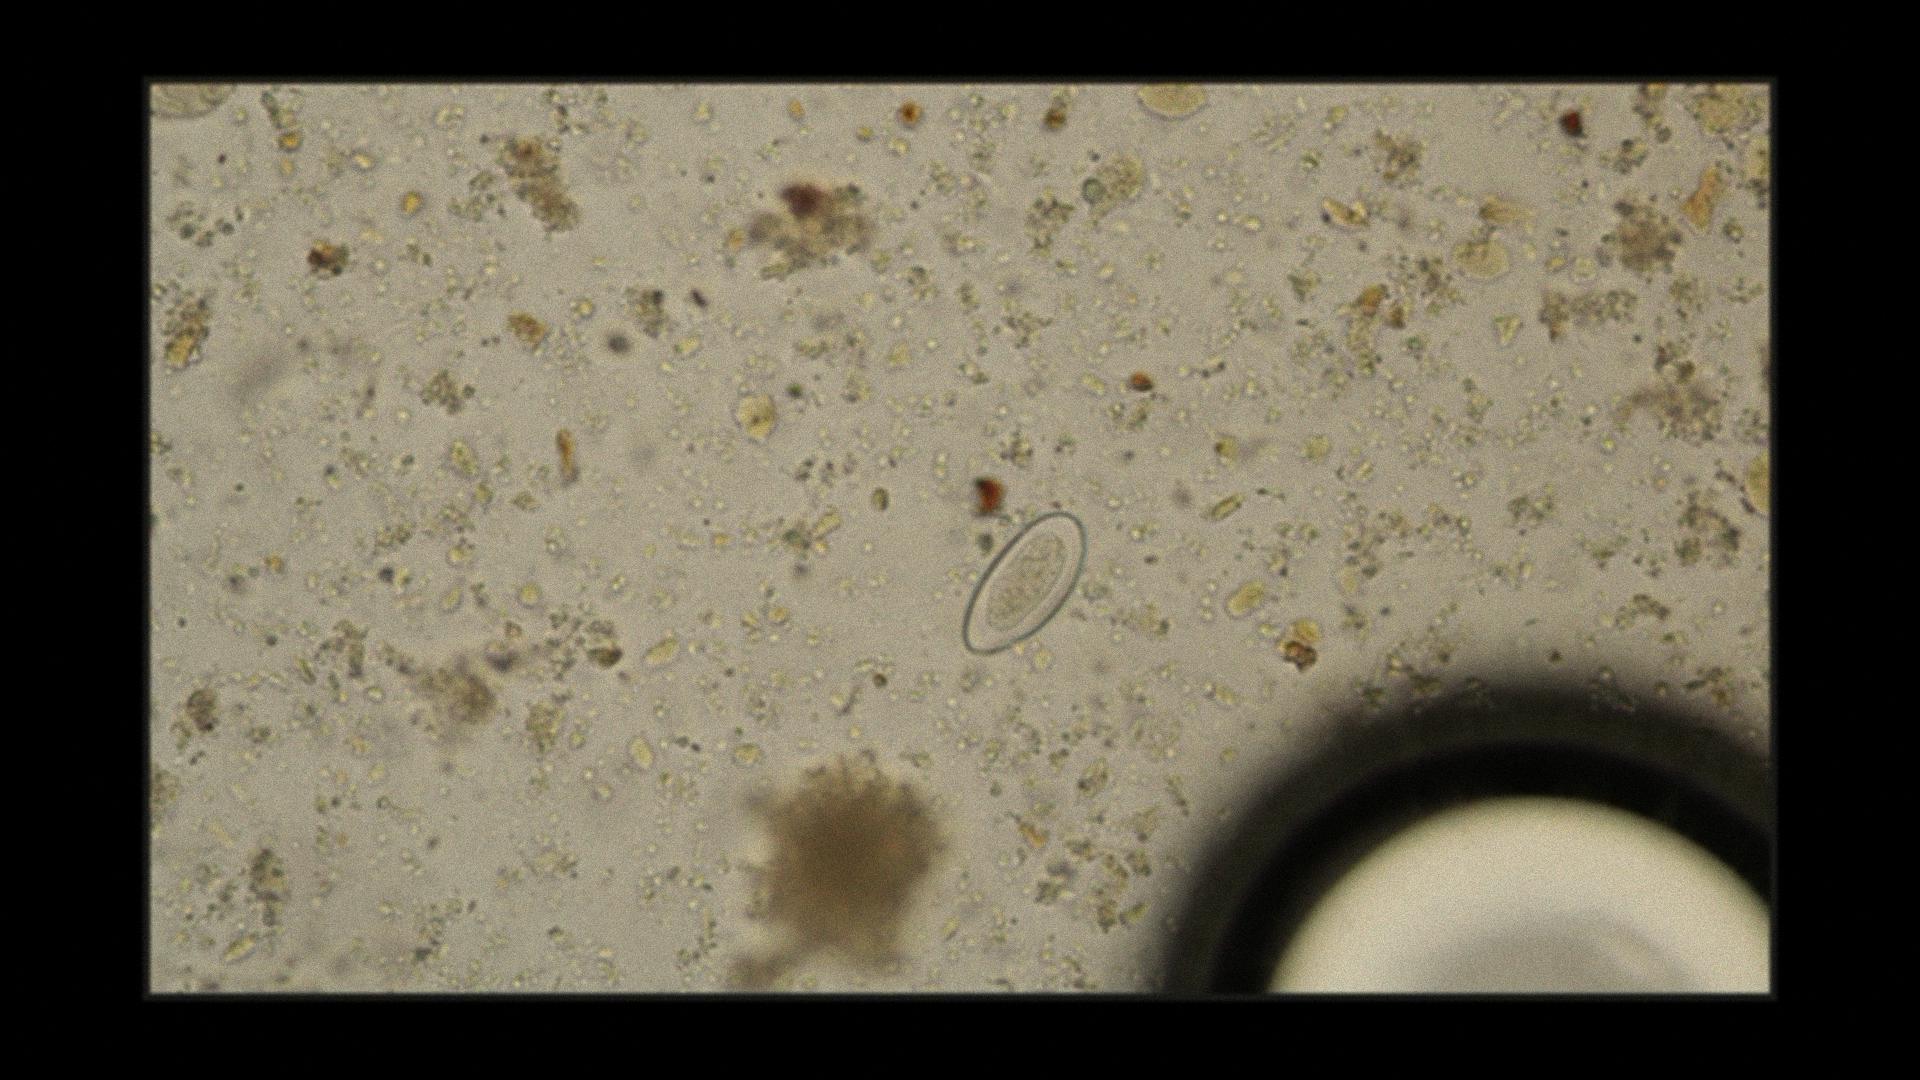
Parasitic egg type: Enterobius vermicularis